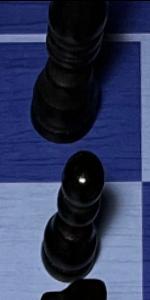
Label: Pawn_Black